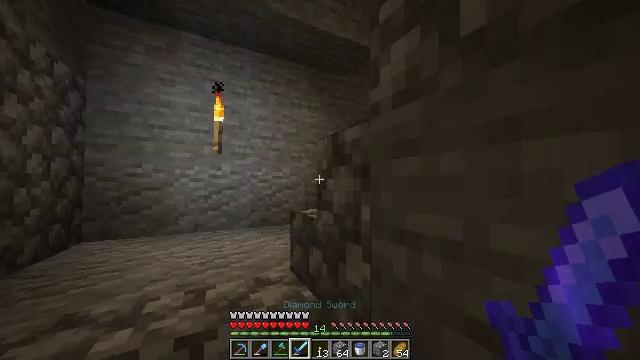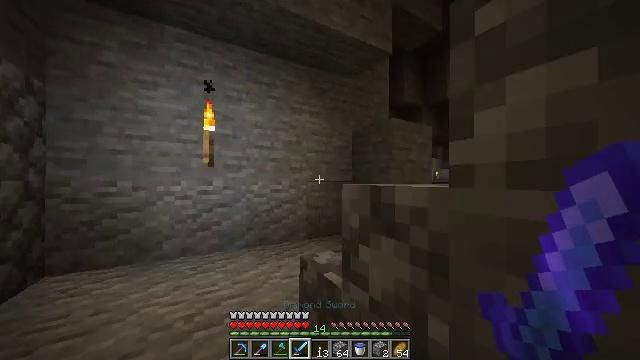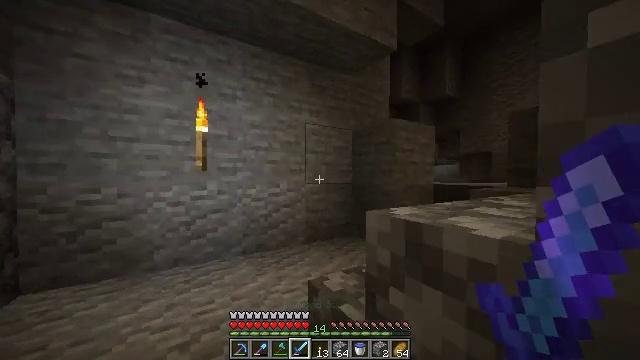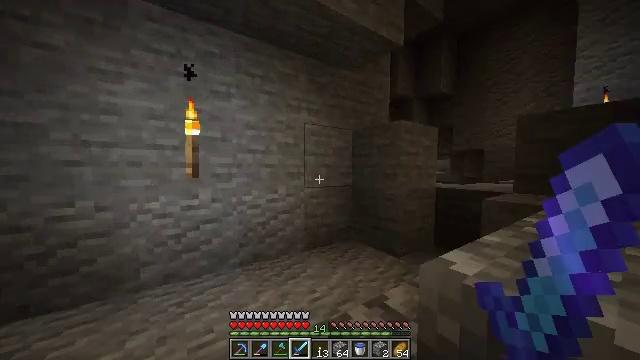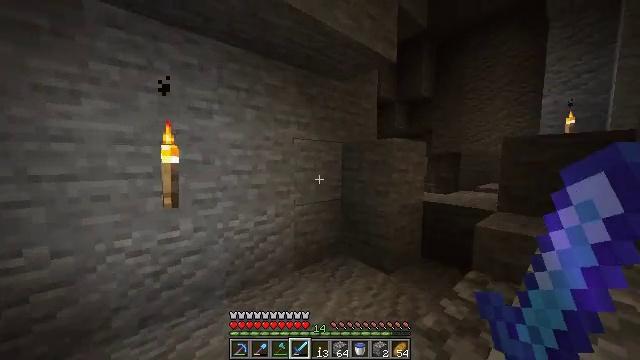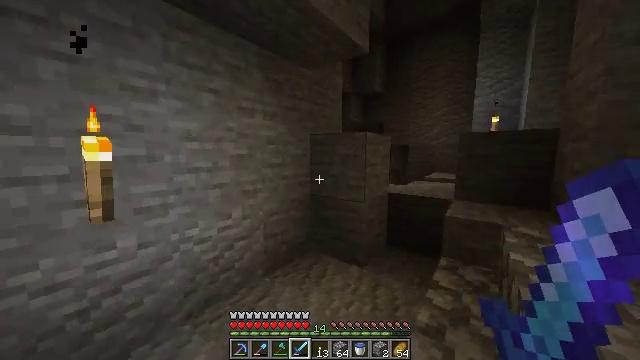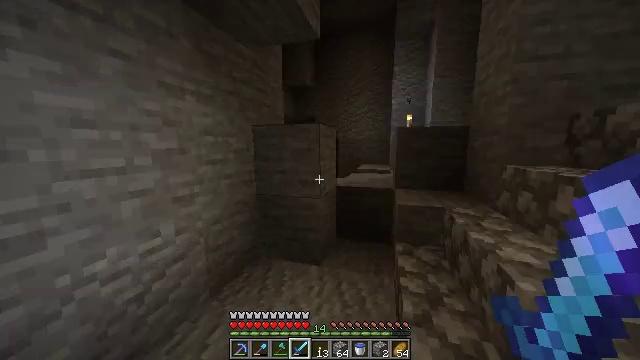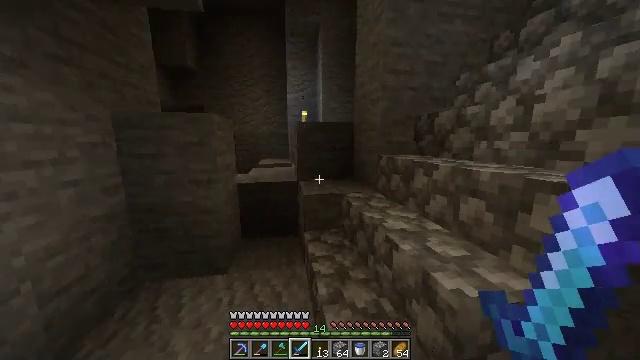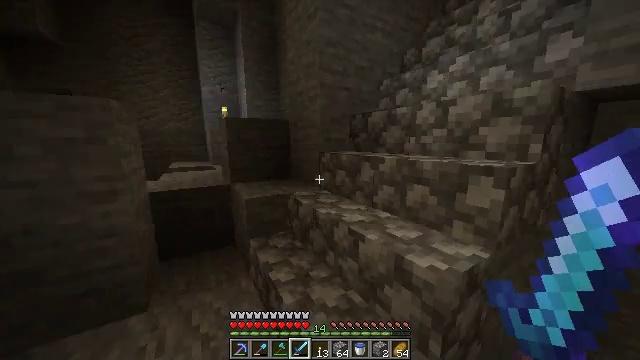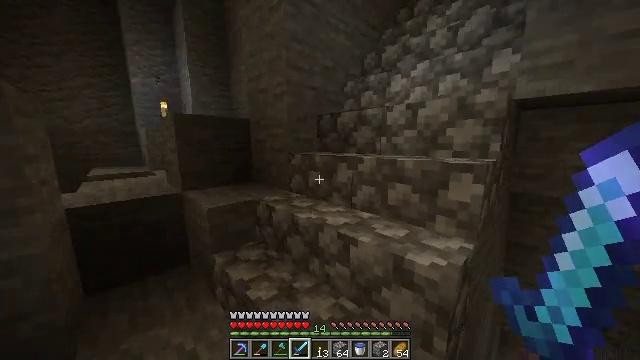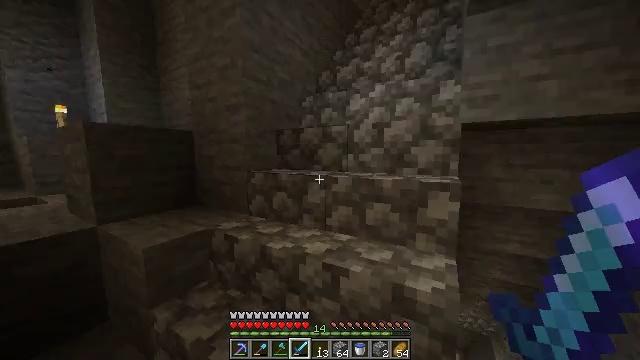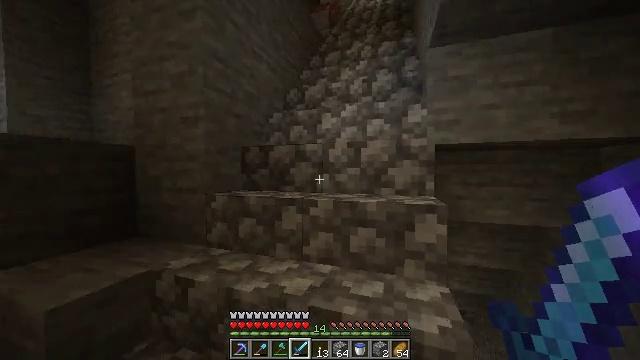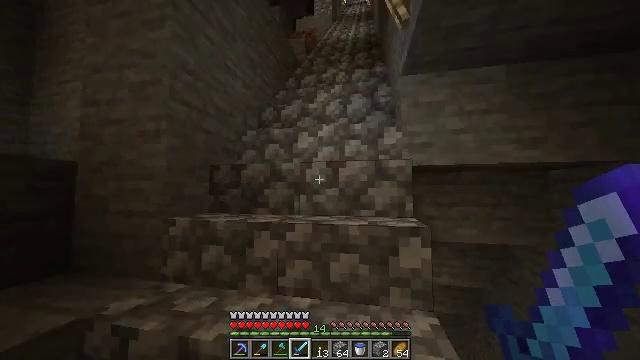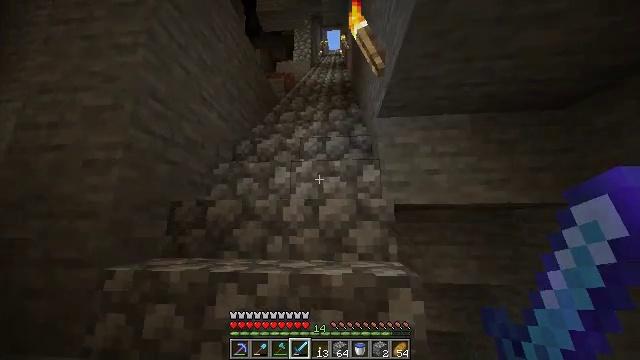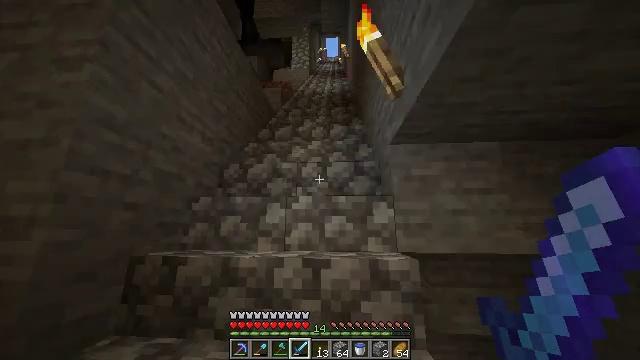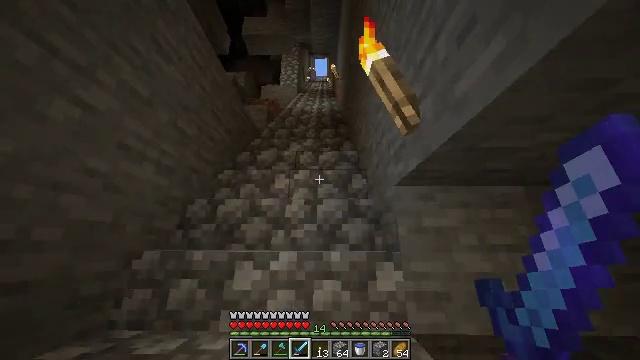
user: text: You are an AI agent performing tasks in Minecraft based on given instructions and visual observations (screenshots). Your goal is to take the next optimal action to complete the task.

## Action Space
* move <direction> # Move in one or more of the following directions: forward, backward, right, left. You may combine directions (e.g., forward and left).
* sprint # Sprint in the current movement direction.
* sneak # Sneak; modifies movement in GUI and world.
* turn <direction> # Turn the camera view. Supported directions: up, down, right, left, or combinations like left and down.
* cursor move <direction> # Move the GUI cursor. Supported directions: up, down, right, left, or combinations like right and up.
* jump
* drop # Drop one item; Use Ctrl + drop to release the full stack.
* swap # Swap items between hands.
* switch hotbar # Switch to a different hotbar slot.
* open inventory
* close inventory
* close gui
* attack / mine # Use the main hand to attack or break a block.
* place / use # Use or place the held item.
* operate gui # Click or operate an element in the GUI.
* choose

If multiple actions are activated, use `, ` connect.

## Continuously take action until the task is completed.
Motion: motion action
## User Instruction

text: Craft a brewing stand.
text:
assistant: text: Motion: move forward and move left, sprint, turn right and down
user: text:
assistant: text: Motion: move forward and move left, sprint, turn right and down
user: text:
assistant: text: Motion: move forward and move left, sprint, turn right and down
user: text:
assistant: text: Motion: move forward and move left, sprint, turn right and down
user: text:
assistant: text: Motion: move forward and move left, sprint, turn right and down
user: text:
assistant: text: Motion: move forward and move left, sprint, turn right and down
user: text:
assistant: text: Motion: move forward and move left, sprint, turn right and down
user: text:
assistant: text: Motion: move forward and move left, sprint, turn right
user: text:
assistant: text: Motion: move forward and move left, sprint, turn right
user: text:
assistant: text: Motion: move forward and move left, sprint, turn right and up
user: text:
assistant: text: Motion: move forward, sprint, turn right and up
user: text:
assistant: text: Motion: move forward, sprint, turn right and up
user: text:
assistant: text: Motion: move forward, sprint, turn right and up
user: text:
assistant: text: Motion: move forward, sprint, turn up
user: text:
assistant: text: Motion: move forward, sprint, turn right and up
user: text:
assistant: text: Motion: move forward, sprint, turn right and up
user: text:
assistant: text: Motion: move forward, sprint, turn right and up
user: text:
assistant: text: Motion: move forward, sprint
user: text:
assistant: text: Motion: move forward, sprint
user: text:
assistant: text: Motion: move forward, sprint
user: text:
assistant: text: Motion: move forward, sprint
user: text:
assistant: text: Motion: move forward, sprint
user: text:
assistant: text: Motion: move forward, sprint
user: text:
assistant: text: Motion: move forward, sprint, turn right
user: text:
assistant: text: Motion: move forward, sprint
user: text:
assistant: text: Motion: move forward, sprint
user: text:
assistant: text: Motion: move forward, sprint
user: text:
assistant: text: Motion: move forward, sprint
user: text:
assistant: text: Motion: move forward, sprint
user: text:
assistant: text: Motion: move forward, sprint